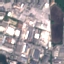
Land use / land cover: Industrial